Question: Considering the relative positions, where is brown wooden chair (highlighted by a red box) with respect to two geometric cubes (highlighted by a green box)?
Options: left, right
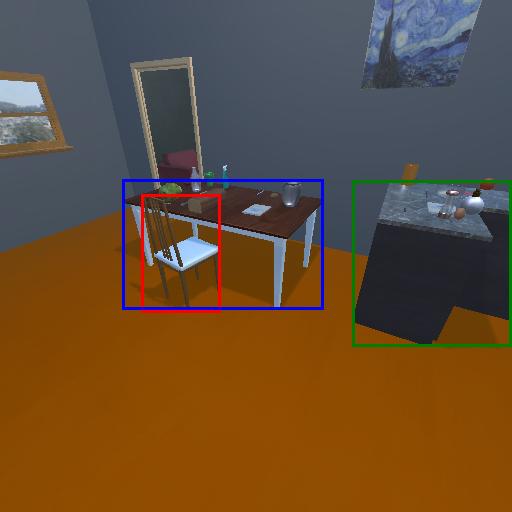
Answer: left